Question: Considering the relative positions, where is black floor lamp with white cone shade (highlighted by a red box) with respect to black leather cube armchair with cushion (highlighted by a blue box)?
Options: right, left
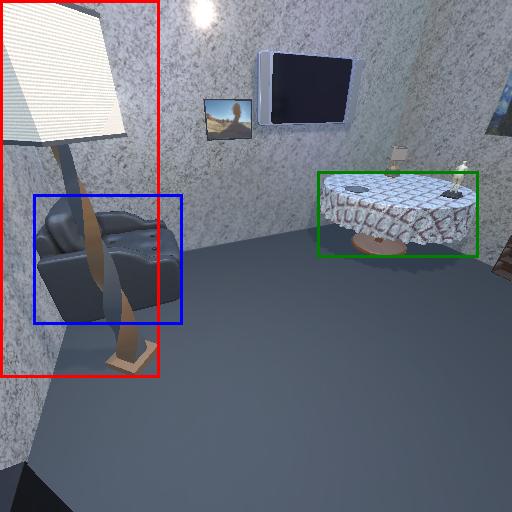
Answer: right